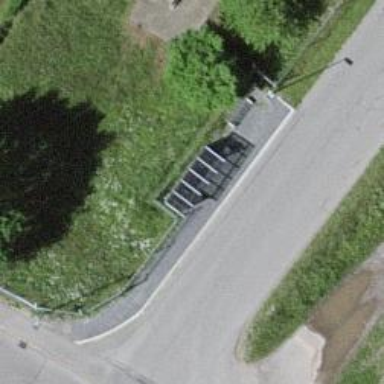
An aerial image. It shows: Bus stop with platform for public transport.